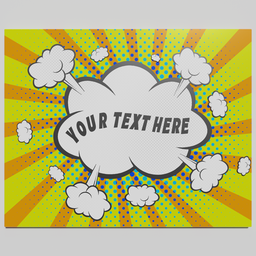
Label: decoration